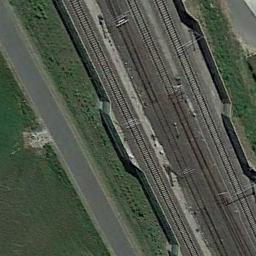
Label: railway